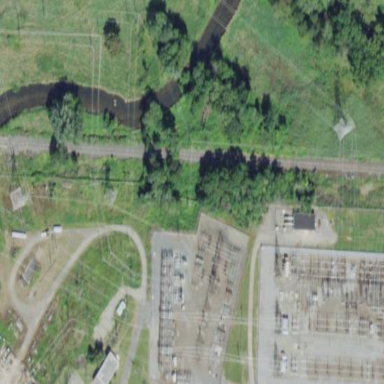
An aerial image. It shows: Power substation surrounded by fence.